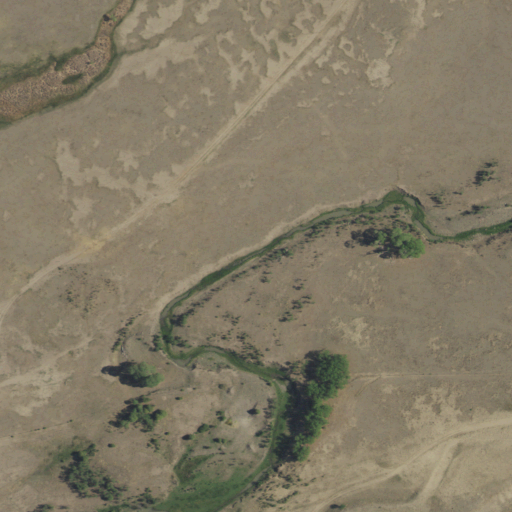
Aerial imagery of valley in New Mexico named Taylor Canyon containing shrub, grassland, herbaceous wetlands, and evergreen forest